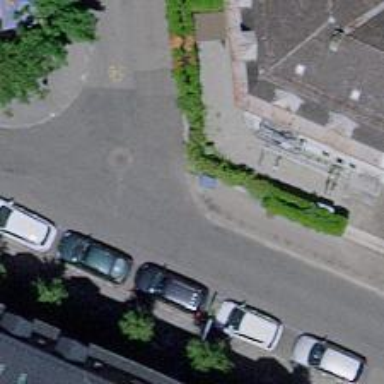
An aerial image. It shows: Kerb barrier.